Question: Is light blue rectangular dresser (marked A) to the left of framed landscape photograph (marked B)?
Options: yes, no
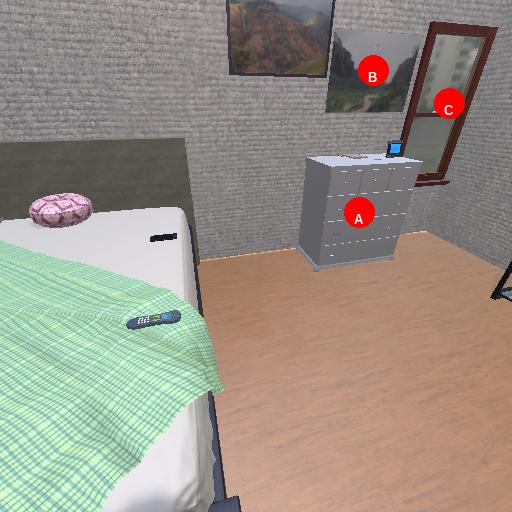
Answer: yes